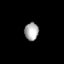
Tissue: skin
Cell type: Epithelial cells
Senescence score: 0.2761
Nuclear area (px): 243
Mean DAPI intensity: 169.568